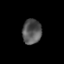
Tissue: lung
Cell type: Endothelial cells
Senescence score: 0.5891
Nuclear area (px): 465
Mean DAPI intensity: 85.209